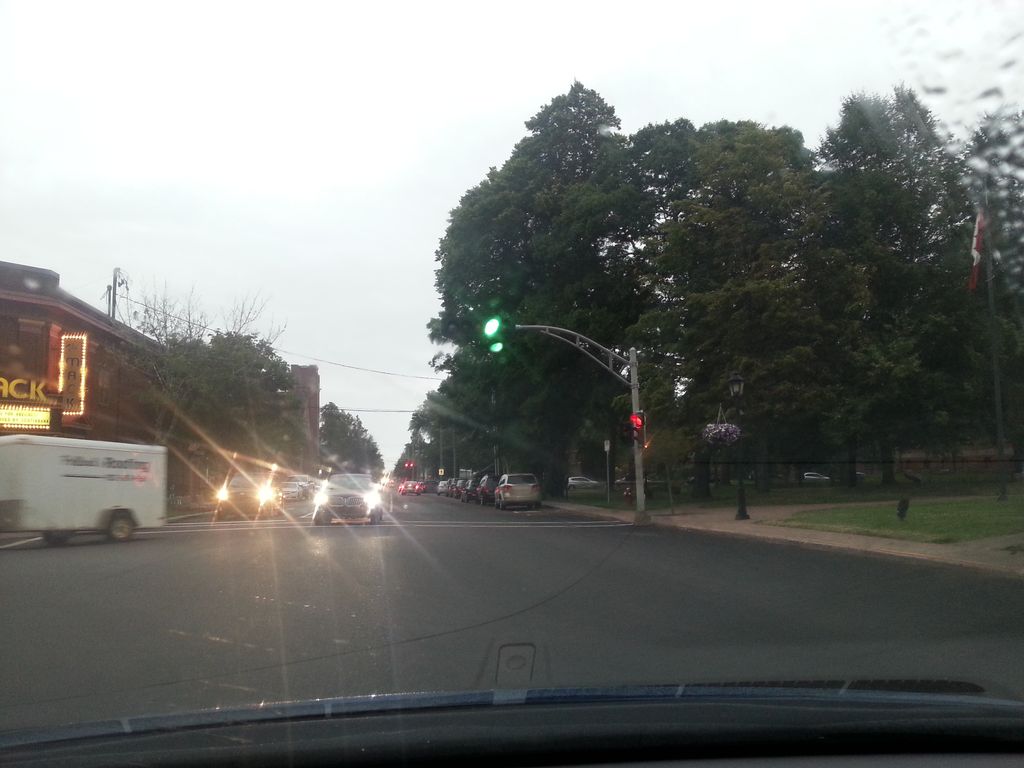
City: charlottetown